Question: In last few hours I've read a lot concerning this topic, and so far nothing has worked. I'm trying to return response containing "odd" some characters. Here is example of that, quite simple :
'''
@ResponseBody
@RequestMapping(value="test")
public String test(){
String test = "cczds";
System.out.println(test);
logger.info(test);
return test;
}
'''
This is my <URL>. I used POST method because I read this applies to POST.
Also found this <URL>. Didn't help as well.
When I debug it the correct value appears, but when I print it doesn't as it can be seen below:

When I test it from jmeter, the response seems to be OK, 'Content-Type' is 'text/html;charset=UTF-8'
Here is a screenshot of that as well. <URL>
I think the right way is to return UTF-8, maybe I'm wrong.
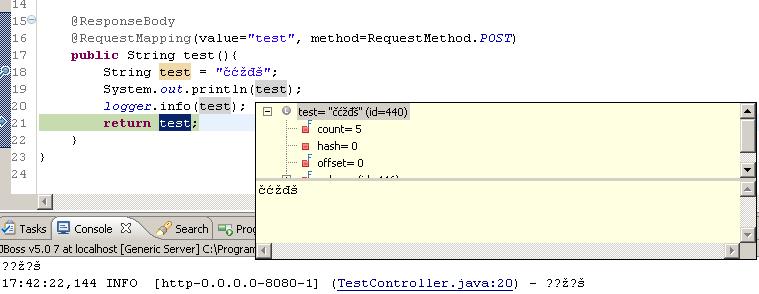
Answer: After few days of this I just had "who's your daddy moment". It came from reading spring 3.0 reference, I had nothing else to try so why not go trough entire documentation.. and combination of @axtavt answer :
<URL>
Changed original solution :
'''
public class EncodingPostProcessor implements BeanPostProcessor {
public Object postProcessBeforeInitialization(Object bean, String name)
throws BeansException {
if (bean instanceof AnnotationMethodHandlerAdapter) {
HttpMessageConverter<?>[] convs = ((AnnotationMethodHandlerAdapter) bean).getMessageConverters();
for (HttpMessageConverter<?> conv: convs) {
if (conv instanceof StringHttpMessageConverter) {
((StringHttpMessageConverter) conv).setSupportedMediaTypes(
Arrays.asList(new MediaType("text", "html",
Charset.forName("UTF-8"))));
}
}
}
return bean;
}
'''
To :
'''
public class EncodingPostProcessor implements BeanPostProcessor {
public Object postProcessBeforeInitialization(Object bean, String name)
throws BeansException {
if (bean instanceof AnnotationMethodHandlerAdapter) {
HttpMessageConverter<?>[] convs = ((AnnotationMethodHandlerAdapter) bean).getMessageConverters();
for (HttpMessageConverter<?> conv: convs) {
if (conv instanceof StringHttpMessageConverter) {
((StringHttpMessageConverter) conv).setSupportedMediaTypes(
Arrays.asList(new MediaType("text", "plain",
Charset.forName("UTF-8"))));
}
}
}
return bean;
}
'''
Darn spring!!! but still I'll continue to use it.